Question: For a reference I am attaching two image 'A' and 'B'

I want to calculate the rotation of Image 'B' assuming you know all the dimensions of Image 'A' in Opencv
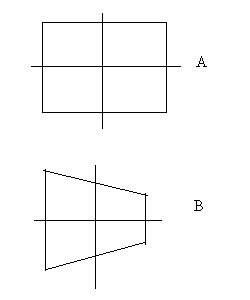
Answer: you need to create a projection plane. So, you will get a perspective projection. And then you can resolve the transformation matrix variables to get the angle. Hope this helps, lemme know if you need more details.